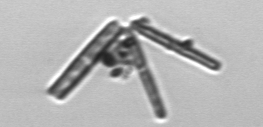
Label: Thalassionema